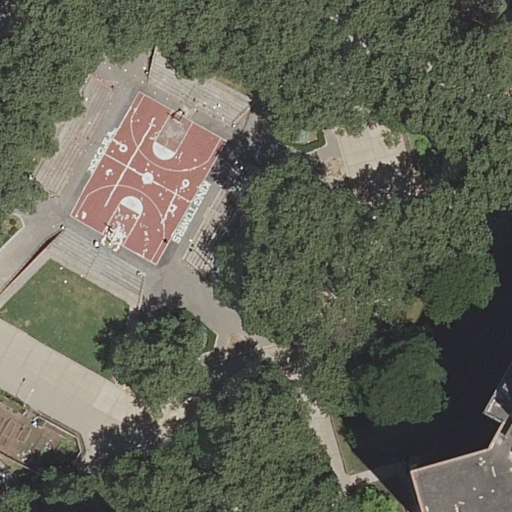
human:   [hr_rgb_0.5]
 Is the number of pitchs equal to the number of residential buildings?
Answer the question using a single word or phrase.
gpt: yes

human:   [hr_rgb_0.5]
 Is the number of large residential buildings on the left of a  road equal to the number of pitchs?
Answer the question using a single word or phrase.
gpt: no

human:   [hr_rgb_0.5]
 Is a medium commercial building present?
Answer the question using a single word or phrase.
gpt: no

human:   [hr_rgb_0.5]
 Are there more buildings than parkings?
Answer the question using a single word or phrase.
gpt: no

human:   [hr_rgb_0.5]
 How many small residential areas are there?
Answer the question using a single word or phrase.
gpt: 0

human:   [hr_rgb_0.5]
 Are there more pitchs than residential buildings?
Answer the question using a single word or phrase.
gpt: no

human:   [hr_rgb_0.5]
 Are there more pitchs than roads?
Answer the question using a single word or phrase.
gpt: no

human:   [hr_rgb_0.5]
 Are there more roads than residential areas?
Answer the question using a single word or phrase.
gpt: yes

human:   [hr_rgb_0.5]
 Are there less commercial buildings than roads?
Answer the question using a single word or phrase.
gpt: yes

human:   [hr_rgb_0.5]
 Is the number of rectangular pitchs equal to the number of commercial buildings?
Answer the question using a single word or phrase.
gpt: no

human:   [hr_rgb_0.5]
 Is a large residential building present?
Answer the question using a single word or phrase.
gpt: no

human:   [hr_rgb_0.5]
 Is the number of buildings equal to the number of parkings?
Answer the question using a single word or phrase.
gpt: yes

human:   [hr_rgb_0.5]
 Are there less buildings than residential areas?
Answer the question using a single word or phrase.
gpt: no

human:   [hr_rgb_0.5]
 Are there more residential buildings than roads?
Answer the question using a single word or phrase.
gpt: no

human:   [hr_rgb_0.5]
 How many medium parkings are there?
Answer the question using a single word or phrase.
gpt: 0

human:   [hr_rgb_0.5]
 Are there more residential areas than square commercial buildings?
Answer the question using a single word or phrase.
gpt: yes

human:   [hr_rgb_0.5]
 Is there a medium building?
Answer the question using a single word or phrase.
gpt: yes

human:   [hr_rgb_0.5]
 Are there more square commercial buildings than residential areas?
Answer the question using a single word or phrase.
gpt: no

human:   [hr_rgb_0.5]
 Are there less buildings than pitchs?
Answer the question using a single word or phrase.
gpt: no

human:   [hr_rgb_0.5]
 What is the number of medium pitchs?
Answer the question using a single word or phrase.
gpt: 0

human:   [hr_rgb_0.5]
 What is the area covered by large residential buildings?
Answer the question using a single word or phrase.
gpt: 0m2

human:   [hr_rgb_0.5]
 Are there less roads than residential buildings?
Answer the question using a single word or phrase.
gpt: no

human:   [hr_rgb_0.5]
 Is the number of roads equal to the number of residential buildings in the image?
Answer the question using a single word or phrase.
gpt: no

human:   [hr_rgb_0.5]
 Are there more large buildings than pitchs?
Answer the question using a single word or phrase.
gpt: no

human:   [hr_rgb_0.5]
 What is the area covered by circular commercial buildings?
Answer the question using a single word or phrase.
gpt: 0m2

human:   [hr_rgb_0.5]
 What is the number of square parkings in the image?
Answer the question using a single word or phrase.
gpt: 0

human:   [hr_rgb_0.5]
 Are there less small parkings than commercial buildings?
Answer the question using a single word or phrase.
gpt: no

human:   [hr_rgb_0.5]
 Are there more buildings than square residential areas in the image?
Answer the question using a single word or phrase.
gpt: yes

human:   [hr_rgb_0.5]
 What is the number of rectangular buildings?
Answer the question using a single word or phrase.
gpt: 1

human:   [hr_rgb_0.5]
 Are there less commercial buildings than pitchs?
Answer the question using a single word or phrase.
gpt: yes

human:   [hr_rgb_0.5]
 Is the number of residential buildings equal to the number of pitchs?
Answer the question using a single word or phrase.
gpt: yes

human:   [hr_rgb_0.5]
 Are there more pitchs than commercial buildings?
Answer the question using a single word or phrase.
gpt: yes

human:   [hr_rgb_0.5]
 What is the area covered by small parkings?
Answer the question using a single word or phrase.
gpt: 0m2

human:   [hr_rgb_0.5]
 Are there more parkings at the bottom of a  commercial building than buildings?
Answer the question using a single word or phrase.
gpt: no

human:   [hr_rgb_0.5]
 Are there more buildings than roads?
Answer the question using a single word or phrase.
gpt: no

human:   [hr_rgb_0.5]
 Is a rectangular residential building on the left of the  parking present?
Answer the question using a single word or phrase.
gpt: no